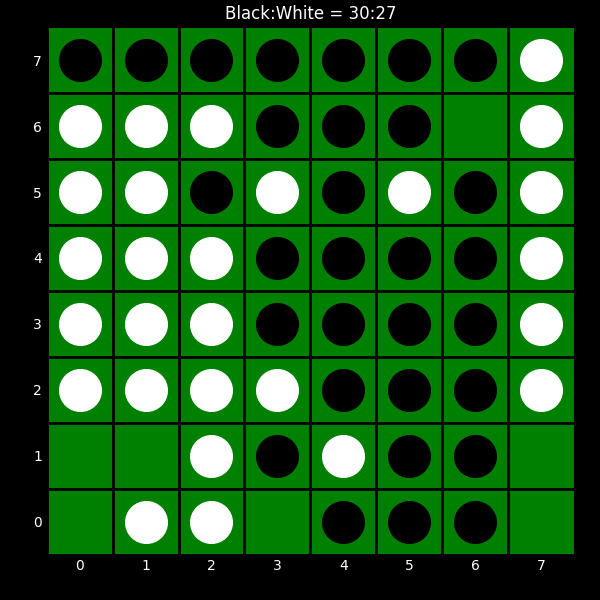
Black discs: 30
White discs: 27